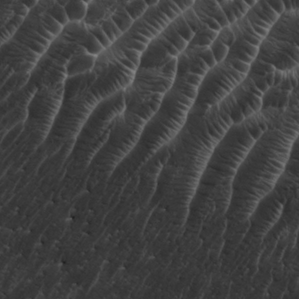
Label: non_frost